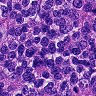
Metastatic tissue present: yes